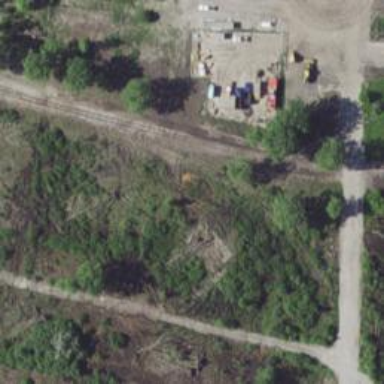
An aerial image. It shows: Rail spur service.